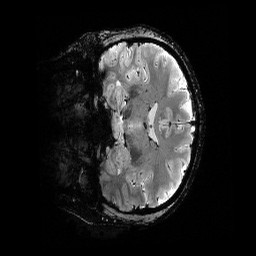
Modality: T2starw
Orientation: coronal
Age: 29
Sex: male
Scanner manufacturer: siemens
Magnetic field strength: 6.98 T
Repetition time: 4.91 s
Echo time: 0.016 s